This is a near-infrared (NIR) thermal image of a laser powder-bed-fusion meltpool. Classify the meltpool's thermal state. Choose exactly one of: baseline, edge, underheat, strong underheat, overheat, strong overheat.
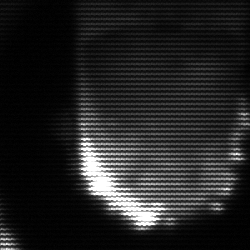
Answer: baseline